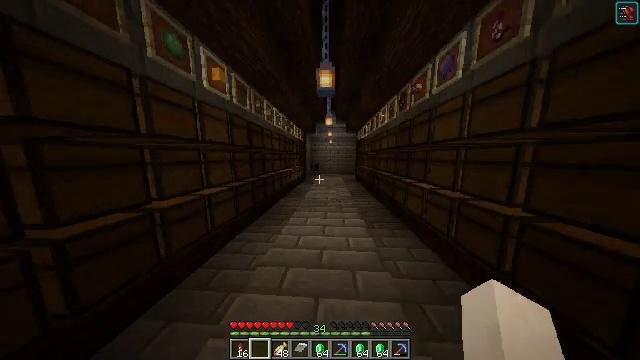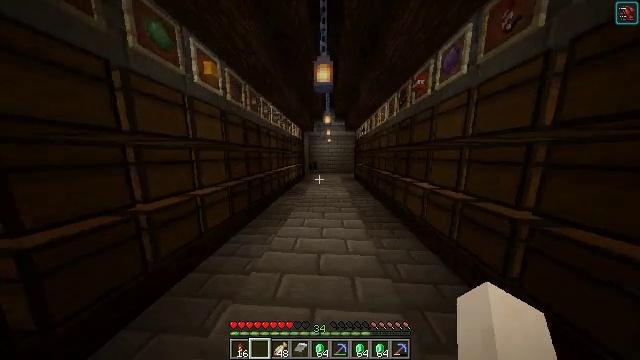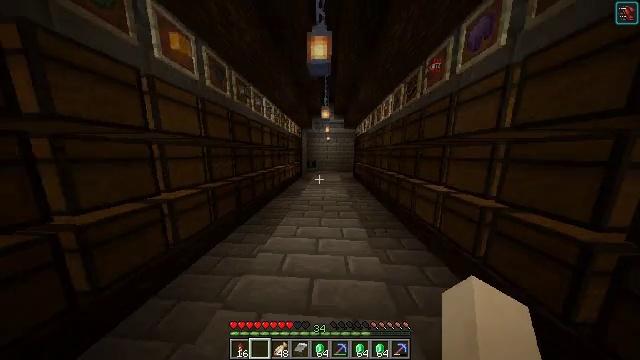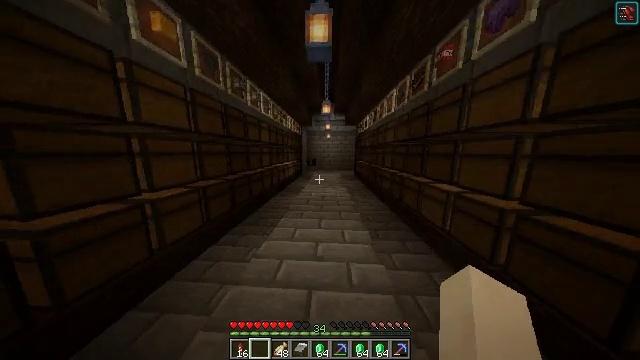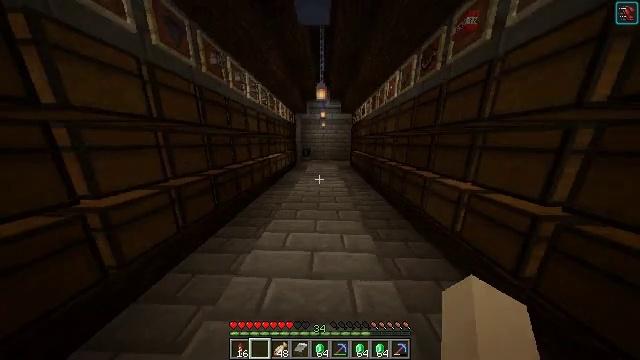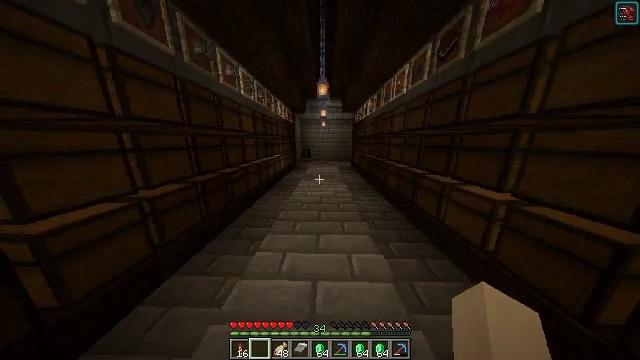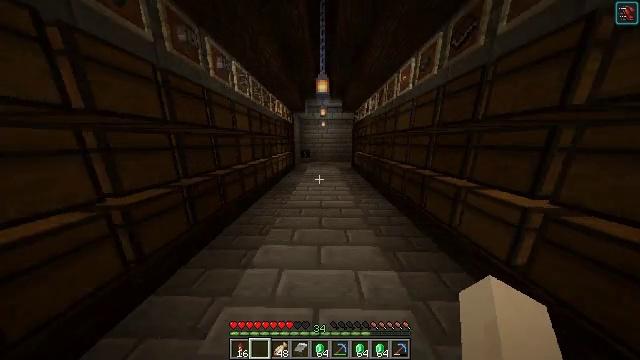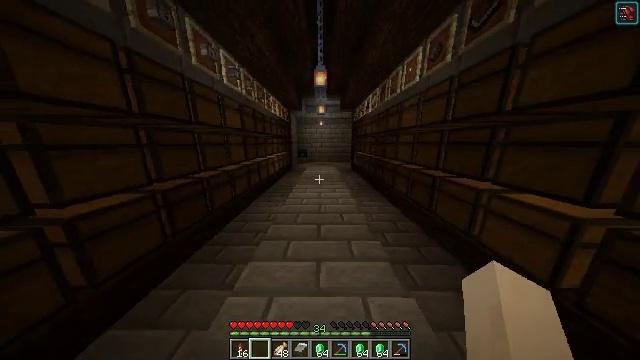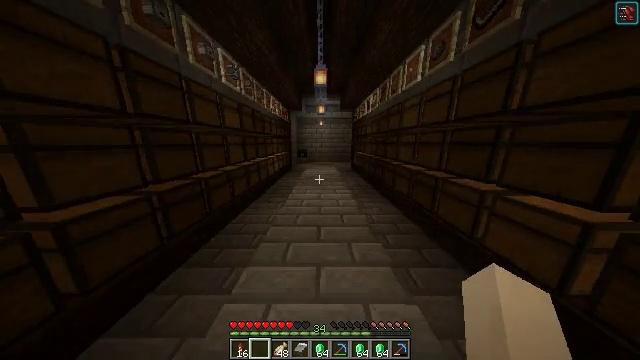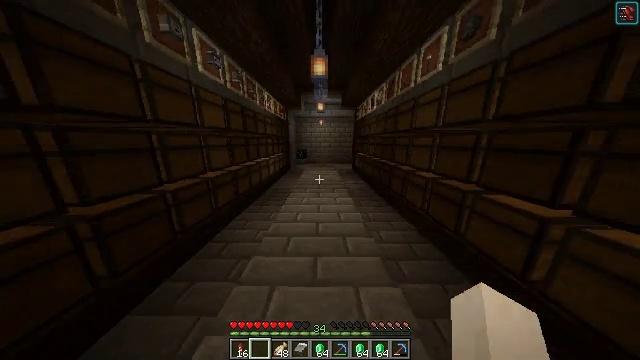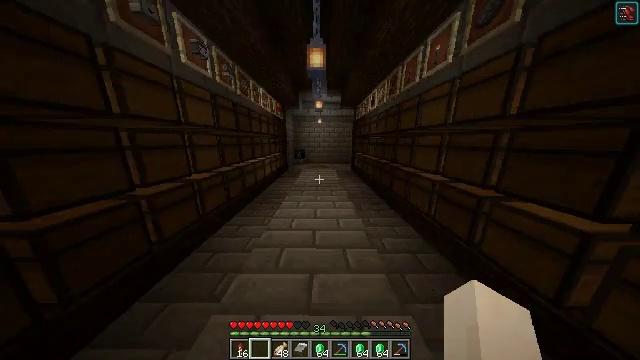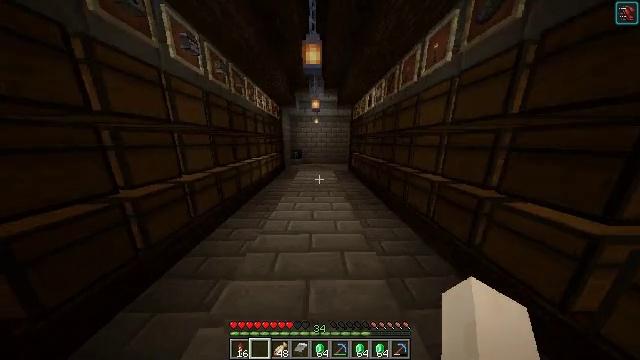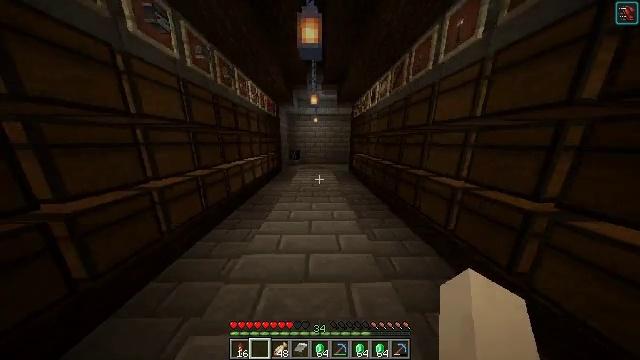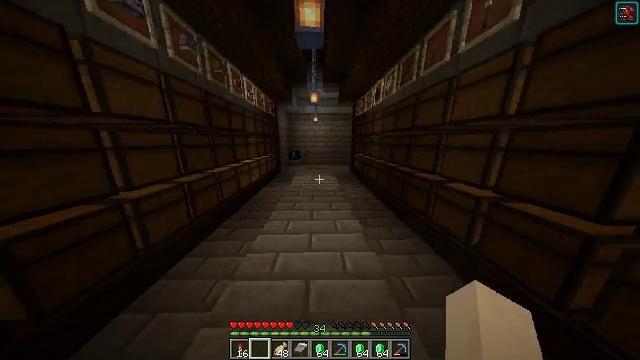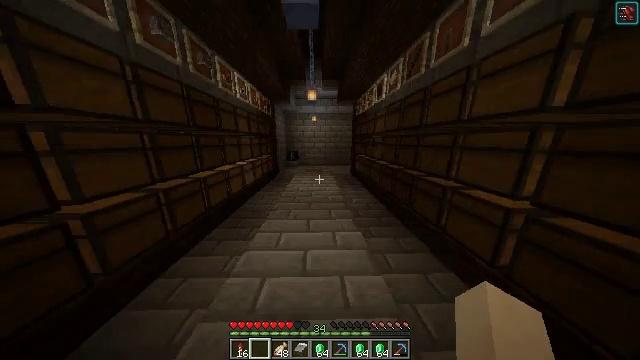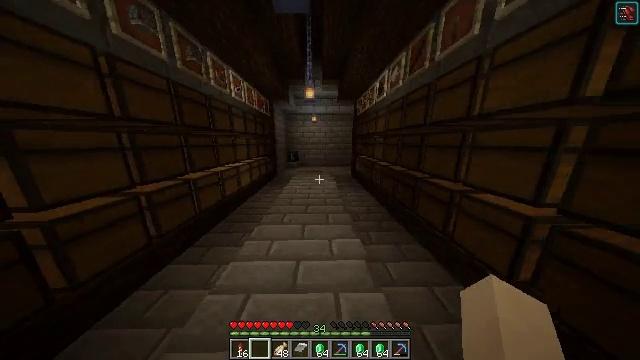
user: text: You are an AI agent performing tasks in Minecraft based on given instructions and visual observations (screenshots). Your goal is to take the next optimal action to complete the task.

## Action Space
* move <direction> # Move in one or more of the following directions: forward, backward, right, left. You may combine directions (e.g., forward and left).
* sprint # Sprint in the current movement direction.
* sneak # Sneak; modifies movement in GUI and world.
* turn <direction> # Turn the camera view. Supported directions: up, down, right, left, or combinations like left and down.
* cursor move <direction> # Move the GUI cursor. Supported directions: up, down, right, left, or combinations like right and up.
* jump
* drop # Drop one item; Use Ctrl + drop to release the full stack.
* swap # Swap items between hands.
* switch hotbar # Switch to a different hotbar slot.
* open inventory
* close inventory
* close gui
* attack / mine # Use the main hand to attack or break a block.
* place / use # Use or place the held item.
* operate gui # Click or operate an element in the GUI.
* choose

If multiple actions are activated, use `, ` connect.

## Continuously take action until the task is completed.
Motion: motion action
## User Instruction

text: Craft the emerald block at the crafting table.
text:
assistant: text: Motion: move forward
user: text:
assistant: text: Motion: move forward
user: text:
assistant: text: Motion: move forward
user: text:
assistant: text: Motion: move forward, turn right and down
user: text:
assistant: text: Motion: move forward
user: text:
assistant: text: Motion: move forward
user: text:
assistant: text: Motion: move forward
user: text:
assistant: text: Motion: move forward
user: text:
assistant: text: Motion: move forward
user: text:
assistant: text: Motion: move forward
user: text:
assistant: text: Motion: move forward, turn right
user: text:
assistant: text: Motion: move forward
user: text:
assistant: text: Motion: move forward
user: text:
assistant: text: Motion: move forward and move right
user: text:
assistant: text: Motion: move forward and move right
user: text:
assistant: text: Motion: move forward, turn left
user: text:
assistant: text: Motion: move forward
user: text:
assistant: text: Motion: move forward
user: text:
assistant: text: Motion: move forward
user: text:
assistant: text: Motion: move forward
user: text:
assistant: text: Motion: move forward, turn down
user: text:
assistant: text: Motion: move forward, turn down
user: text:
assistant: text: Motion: move forward, turn down
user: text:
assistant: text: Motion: move forward
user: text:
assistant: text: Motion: move forward, turn down
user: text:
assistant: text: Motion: move forward, turn down
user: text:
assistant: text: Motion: move forward, turn down
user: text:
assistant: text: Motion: move forward
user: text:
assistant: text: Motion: move forward
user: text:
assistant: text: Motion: move forward, turn down